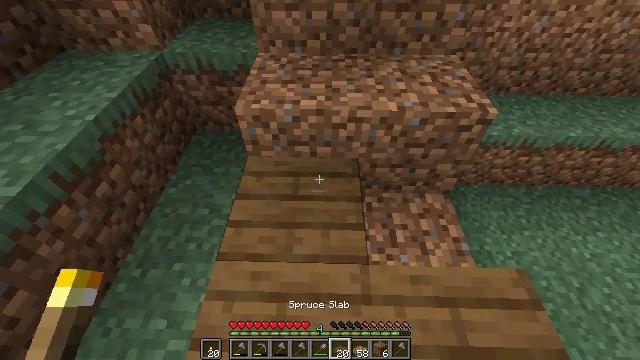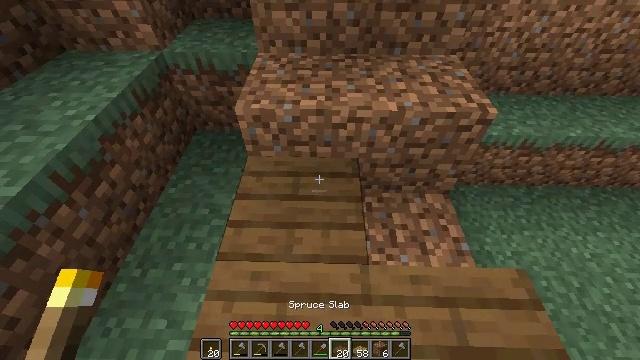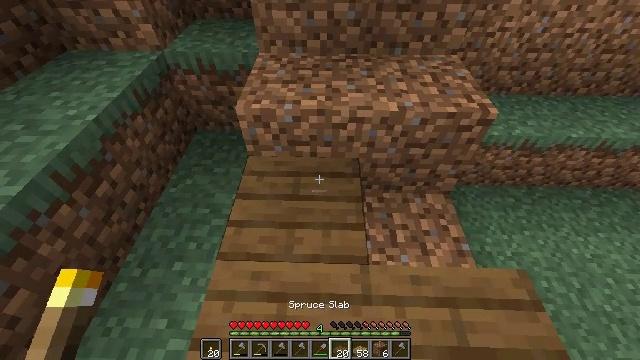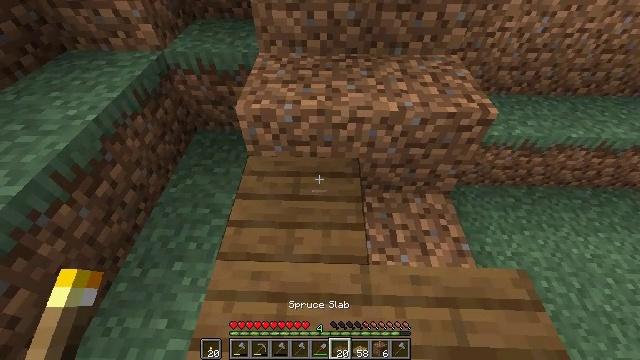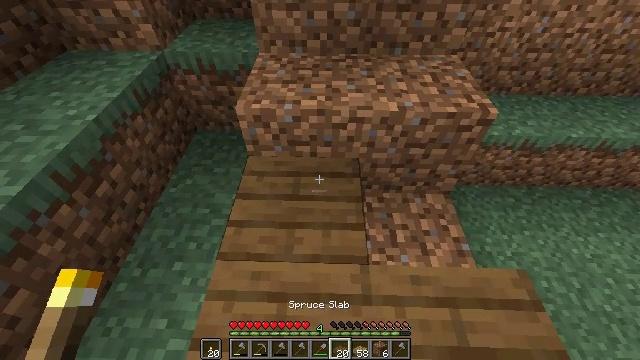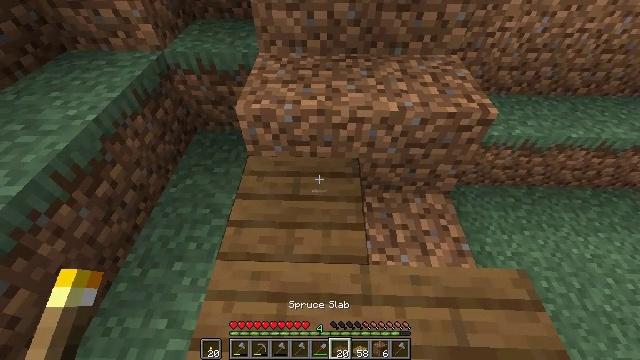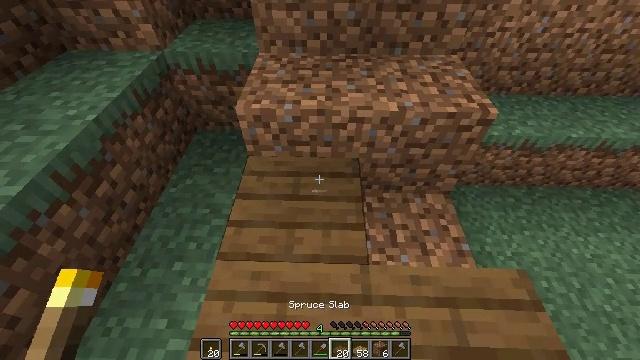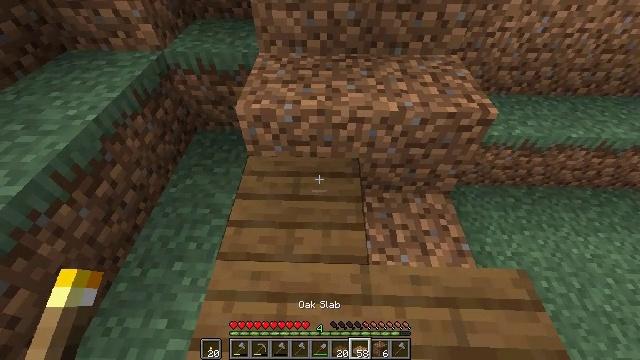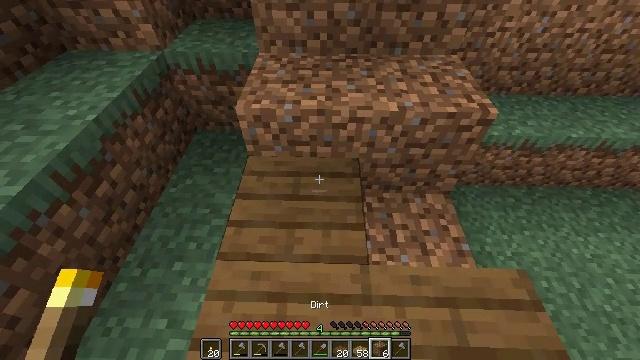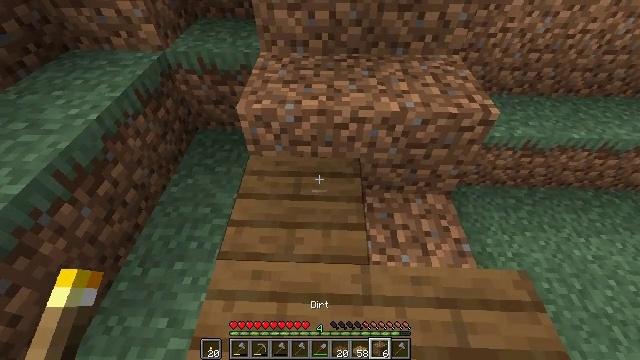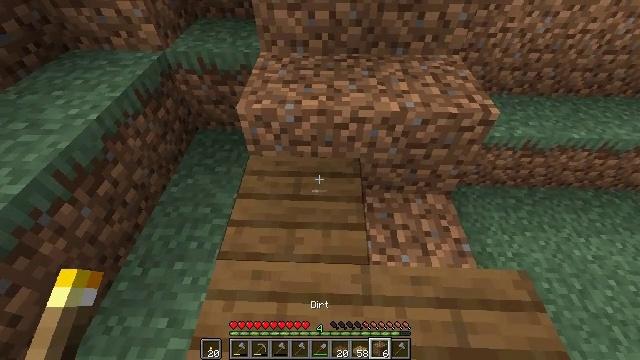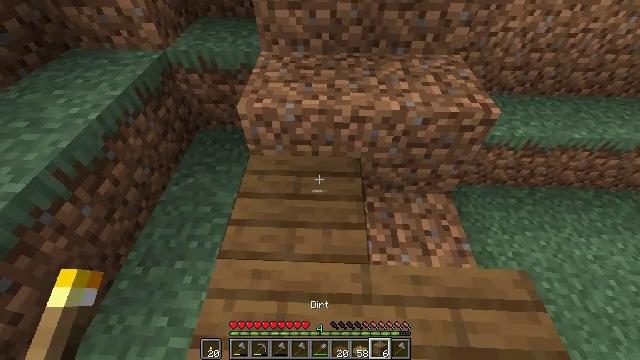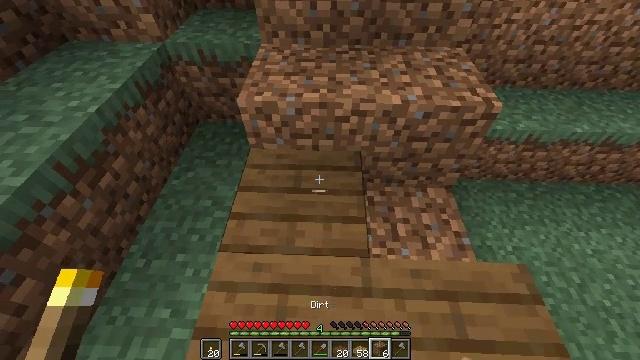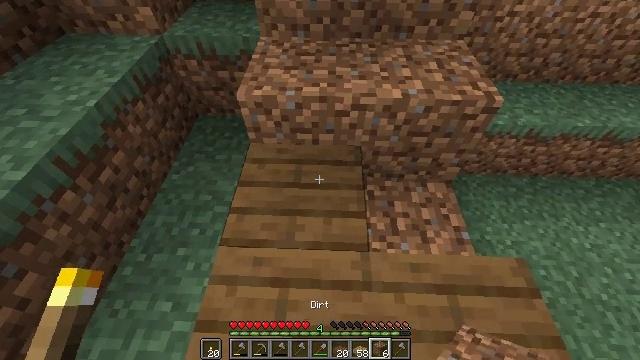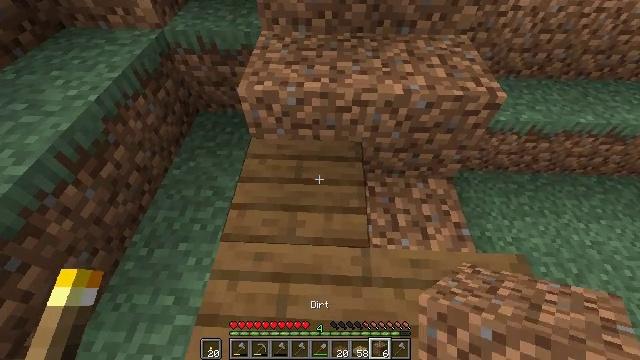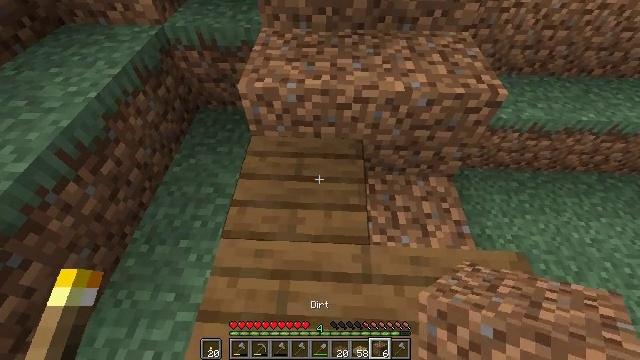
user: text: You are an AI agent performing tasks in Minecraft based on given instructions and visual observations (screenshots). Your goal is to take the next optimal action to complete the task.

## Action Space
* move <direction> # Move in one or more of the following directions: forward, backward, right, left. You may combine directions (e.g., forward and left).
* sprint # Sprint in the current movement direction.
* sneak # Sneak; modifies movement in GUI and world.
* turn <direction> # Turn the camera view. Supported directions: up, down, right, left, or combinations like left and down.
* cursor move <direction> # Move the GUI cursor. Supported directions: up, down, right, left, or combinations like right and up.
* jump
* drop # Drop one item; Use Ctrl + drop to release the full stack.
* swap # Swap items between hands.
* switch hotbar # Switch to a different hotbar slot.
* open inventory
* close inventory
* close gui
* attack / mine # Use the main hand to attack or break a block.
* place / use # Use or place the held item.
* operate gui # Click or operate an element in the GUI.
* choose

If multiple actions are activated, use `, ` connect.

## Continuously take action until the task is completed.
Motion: motion action
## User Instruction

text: Collect the spruce slab.
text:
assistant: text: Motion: no_op
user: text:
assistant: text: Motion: no_op
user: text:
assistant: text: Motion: no_op
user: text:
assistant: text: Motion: no_op
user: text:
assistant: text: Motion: no_op
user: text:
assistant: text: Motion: no_op
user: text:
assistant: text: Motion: no_op
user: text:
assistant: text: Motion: no_op
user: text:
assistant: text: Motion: no_op
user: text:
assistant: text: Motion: no_op
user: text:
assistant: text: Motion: no_op
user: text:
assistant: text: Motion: turn down
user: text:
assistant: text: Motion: turn down
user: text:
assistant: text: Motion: no_op
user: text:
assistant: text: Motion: no_op
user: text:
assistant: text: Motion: switch to hotbar 2
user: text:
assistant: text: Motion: switch to hotbar 2
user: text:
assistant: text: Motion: switch to hotbar 2
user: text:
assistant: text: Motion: turn left and down
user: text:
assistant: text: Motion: no_op
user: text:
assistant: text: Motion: attack / mine
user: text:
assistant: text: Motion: attack / mine
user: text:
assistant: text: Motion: attack / mine
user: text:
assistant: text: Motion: attack / mine
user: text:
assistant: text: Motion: attack / mine
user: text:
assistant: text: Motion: attack / mine
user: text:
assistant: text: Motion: attack / mine
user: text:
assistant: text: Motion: attack / mine
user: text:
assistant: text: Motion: attack / mine
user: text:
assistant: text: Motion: attack / mine